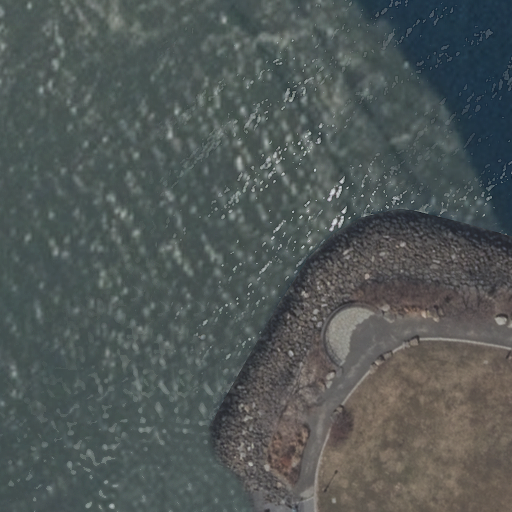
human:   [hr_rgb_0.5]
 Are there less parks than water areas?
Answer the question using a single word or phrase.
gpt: no

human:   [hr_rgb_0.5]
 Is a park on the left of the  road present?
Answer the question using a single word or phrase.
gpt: no

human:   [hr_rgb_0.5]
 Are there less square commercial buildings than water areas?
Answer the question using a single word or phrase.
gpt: yes

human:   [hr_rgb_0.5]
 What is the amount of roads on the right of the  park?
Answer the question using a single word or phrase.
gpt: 1

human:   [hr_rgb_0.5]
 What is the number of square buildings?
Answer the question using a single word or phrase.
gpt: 0

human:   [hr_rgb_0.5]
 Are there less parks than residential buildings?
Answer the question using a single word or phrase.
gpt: no

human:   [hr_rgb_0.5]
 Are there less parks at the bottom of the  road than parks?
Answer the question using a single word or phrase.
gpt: no

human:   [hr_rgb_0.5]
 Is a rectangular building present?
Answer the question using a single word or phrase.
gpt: no

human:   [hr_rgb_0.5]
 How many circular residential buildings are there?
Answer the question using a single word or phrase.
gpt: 0

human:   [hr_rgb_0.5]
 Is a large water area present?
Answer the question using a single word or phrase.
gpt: yes

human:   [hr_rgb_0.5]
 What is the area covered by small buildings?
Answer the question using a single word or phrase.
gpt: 0m2

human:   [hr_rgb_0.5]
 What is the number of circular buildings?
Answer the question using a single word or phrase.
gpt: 0

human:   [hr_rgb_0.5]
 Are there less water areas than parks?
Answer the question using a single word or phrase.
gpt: no

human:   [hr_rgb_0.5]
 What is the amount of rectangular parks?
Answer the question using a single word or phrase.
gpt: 0

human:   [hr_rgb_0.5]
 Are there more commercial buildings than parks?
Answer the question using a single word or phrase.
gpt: no

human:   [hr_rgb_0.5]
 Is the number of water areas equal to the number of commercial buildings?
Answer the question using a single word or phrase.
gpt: no

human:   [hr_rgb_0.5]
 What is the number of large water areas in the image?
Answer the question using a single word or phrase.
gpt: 1

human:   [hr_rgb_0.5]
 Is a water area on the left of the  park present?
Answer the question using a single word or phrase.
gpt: no

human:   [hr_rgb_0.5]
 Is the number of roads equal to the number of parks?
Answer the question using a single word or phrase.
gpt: yes

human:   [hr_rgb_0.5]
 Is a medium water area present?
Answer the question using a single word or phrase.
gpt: no

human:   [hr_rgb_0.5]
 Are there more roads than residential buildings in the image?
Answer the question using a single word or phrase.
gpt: yes

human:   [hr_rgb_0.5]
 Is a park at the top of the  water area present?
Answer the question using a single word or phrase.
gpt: no

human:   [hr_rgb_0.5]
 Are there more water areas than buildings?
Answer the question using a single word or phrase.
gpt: yes

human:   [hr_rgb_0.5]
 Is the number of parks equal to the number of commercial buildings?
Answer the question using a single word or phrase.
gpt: no

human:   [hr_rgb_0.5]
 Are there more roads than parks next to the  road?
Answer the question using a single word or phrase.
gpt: no

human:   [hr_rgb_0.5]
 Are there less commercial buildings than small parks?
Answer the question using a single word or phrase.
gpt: no

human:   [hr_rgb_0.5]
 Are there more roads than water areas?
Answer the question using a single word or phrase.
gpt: no

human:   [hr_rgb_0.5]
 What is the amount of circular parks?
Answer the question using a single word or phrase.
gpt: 0

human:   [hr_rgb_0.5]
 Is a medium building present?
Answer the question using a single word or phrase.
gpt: no

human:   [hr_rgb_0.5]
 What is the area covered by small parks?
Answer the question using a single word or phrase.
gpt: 0m2

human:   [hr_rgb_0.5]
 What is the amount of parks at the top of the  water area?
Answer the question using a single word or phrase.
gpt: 0

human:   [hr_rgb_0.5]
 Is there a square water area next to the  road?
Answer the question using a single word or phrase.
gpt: no

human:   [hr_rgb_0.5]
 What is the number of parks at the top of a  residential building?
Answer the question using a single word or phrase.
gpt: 0

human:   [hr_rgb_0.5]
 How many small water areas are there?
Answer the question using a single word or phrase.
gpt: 0

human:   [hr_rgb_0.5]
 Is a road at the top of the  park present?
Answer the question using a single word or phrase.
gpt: yes

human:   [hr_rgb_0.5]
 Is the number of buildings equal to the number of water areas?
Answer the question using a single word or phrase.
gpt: no